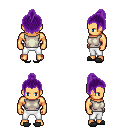
a pixel art fantasy rpg character, male body template, human, tanned skin, white sleeveless shirt, white pants, purple short topknot hairstyle, gray slippers, four views (front, back, left, right), 2x2 character sprite sheet, small pixel art, hard edges, no anti-aliasing